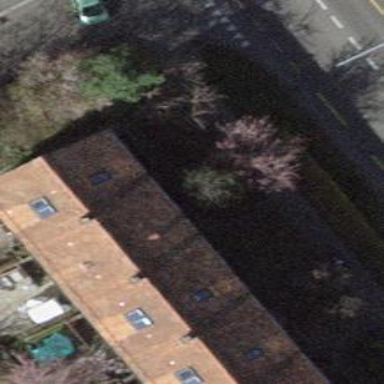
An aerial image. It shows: Beige house with gabled roof made of roof tiles in orangered color. The roof is oriented across the building.